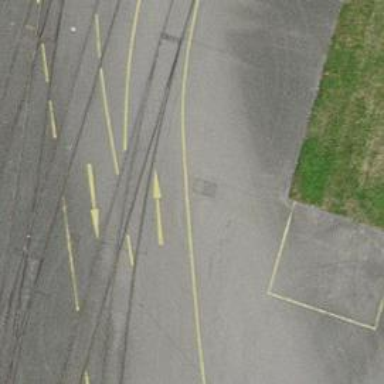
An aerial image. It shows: Railway switch.